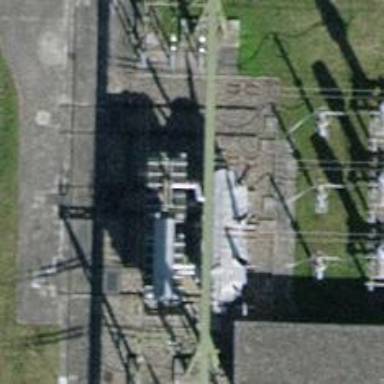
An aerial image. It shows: Insulator used in power systems.